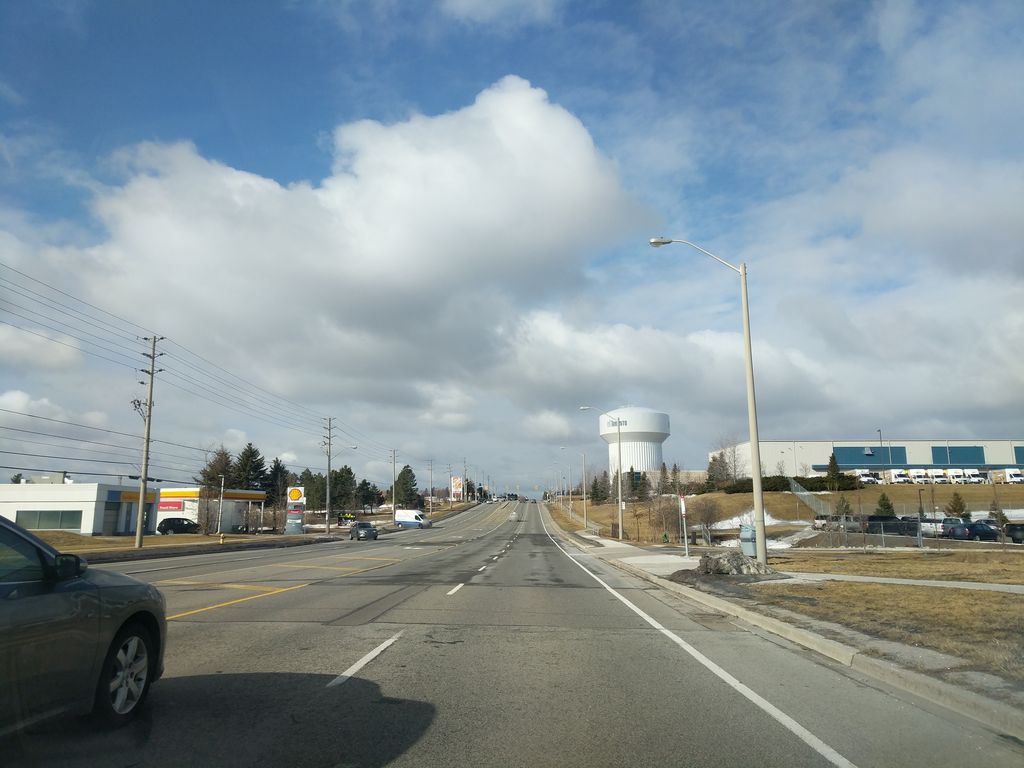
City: toronto